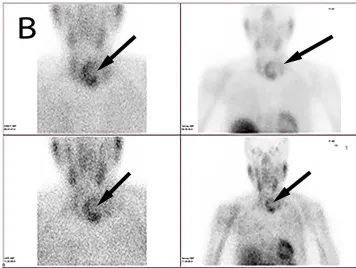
Clinical characteristics of the sarcomatoid parathyroid carcinoma (SaPC) case. (B) Tc-99m sestamibi scintigraphy suggests abnormal nuclide uptake in the left thyroid.
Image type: radiology (scintigraphy)